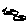
Label: zigzag